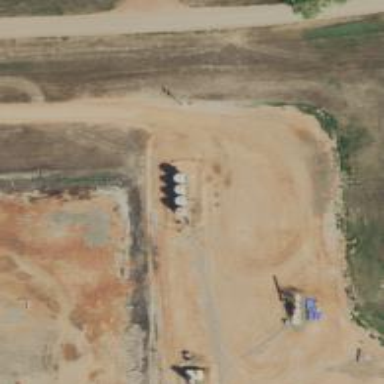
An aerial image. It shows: Storage tank that is man-made.